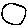
Label: circle